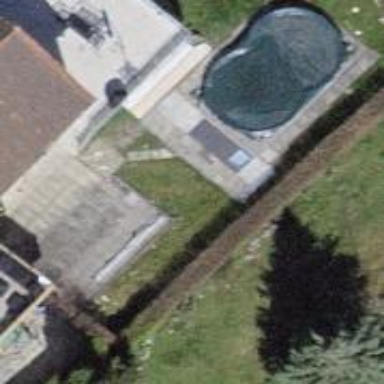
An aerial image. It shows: Swimming pool located in leisure land.